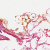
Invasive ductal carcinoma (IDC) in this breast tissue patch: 0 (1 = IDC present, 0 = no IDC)